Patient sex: F
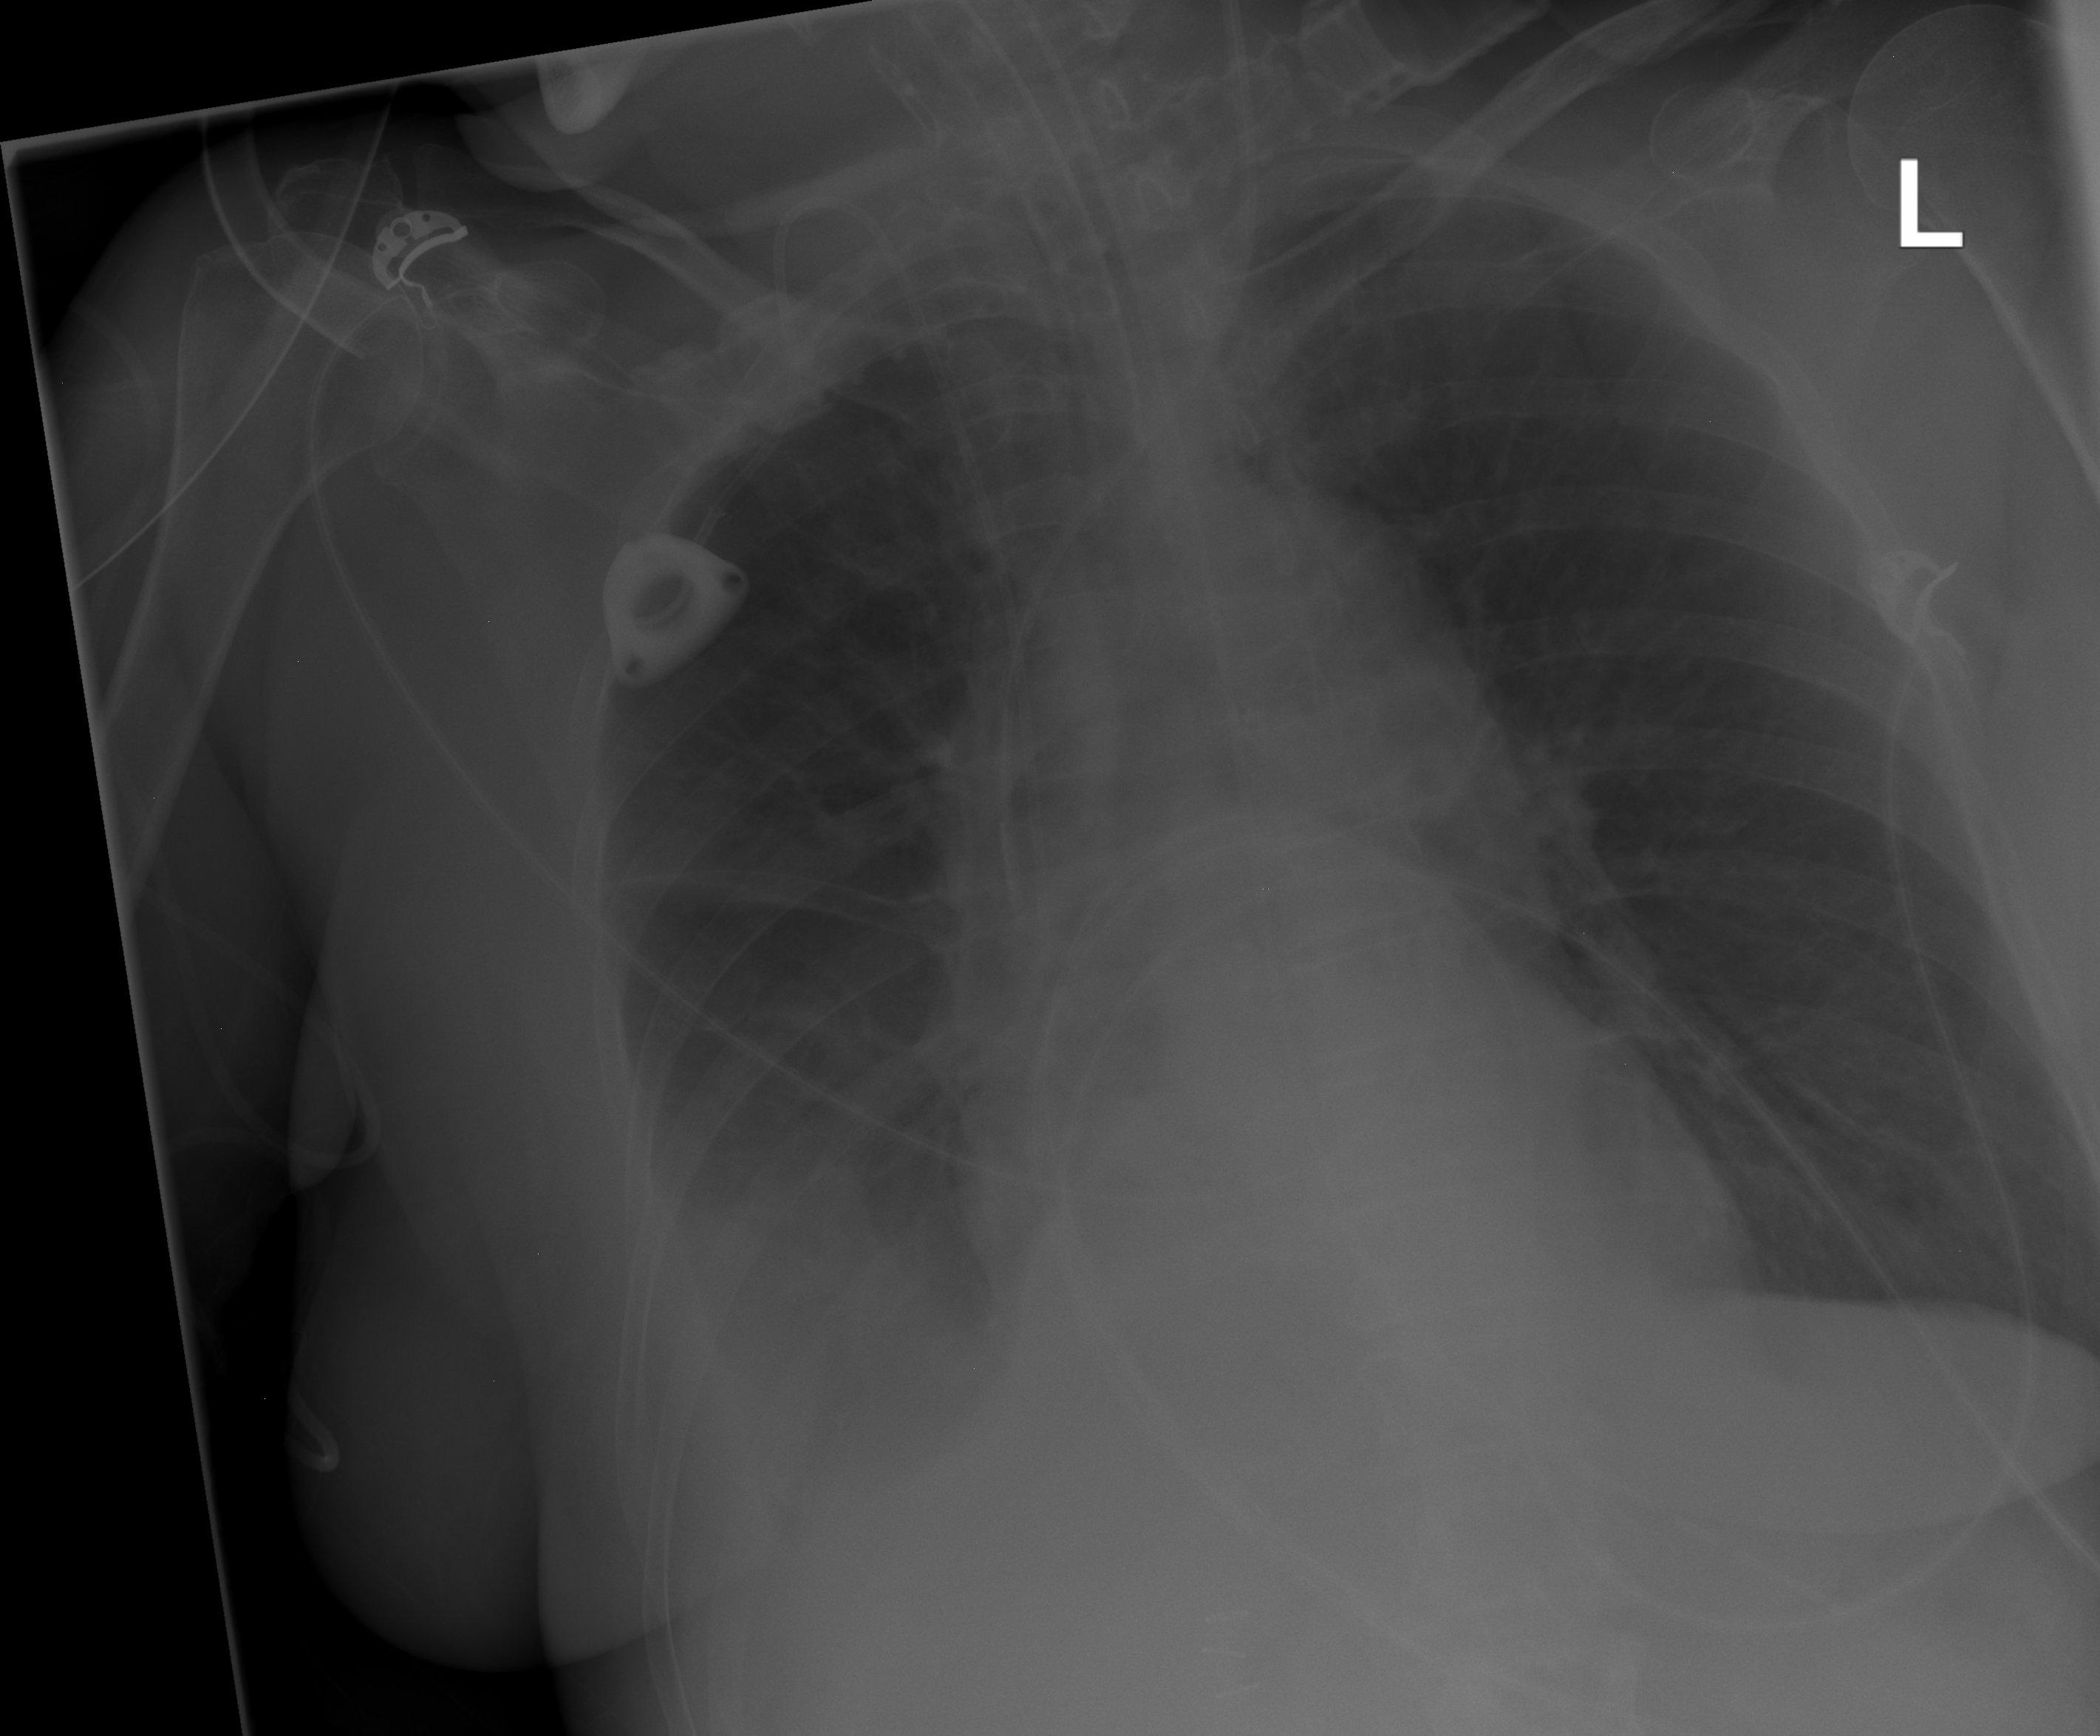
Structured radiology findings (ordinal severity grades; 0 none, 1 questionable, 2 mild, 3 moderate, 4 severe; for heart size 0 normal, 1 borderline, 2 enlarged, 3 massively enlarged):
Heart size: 0
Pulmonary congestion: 0
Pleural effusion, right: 3
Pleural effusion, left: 0
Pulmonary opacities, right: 0
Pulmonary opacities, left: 0
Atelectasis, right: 3
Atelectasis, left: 0